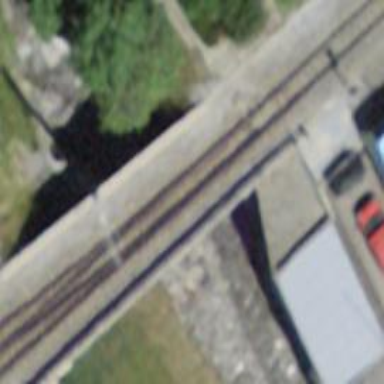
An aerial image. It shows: Narrow-gauge railway bridge with electrified contact line.